Interaction volume radius: 5 \u00c5
Interaction volume height: 10 \u00c5
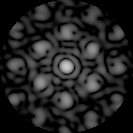
Disorder parameter: 0.5068